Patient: sex F, age 66
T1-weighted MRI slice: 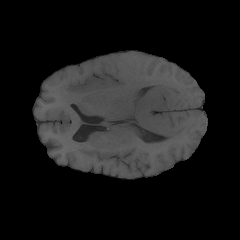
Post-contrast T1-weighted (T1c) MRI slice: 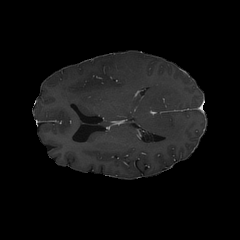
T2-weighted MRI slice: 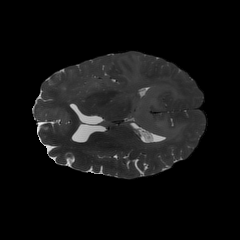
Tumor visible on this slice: yes
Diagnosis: Astrocytoma, IDH-wildtype
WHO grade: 2